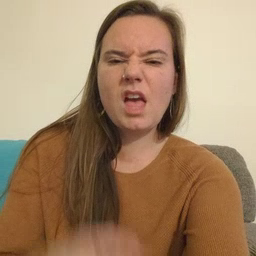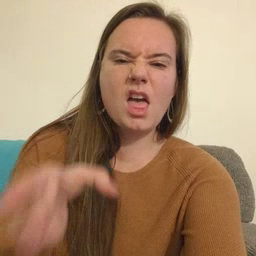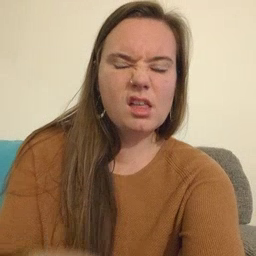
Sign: hate